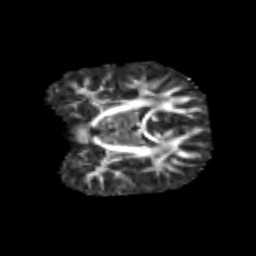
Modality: FA
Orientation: coronal
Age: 6
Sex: male
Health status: healthy